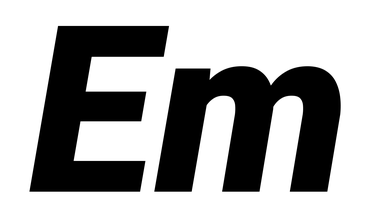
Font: Roboto-Italic_Black_Italic